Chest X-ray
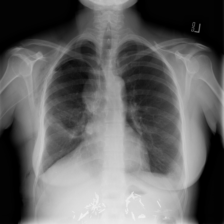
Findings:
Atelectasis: positive
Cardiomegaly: negative
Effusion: negative
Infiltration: negative
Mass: negative
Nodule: negative
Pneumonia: negative
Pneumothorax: positive
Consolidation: negative
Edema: negative
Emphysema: negative
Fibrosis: negative
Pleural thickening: negative
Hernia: negative